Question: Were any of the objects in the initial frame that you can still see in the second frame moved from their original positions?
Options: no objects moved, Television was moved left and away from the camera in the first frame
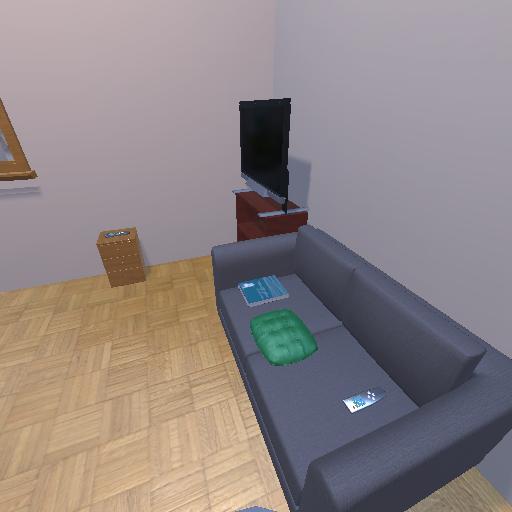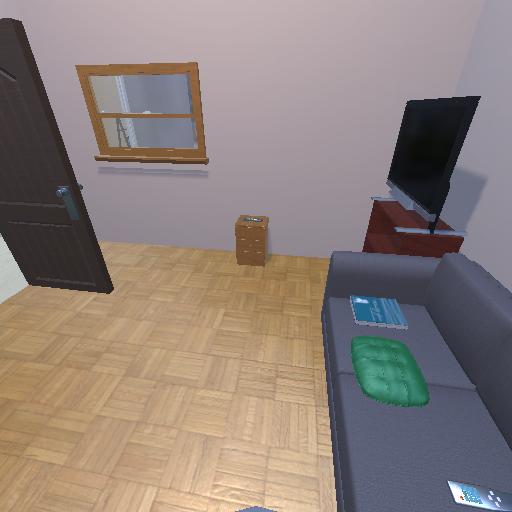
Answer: no objects moved